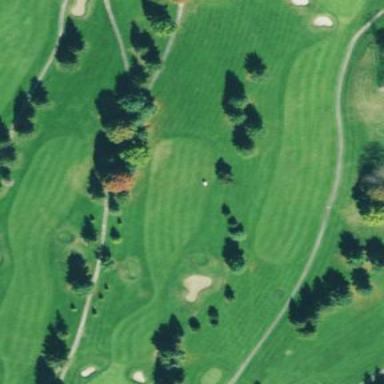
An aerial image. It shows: Golf rough area.